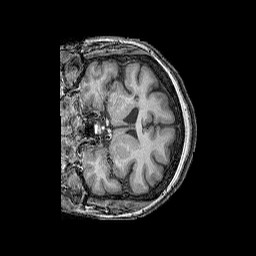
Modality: T1w
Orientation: coronal
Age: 50
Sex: female
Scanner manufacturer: siemens
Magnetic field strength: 3 T
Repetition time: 2.25 s
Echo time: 0.00411 s